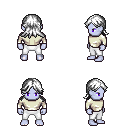
a pixel art fantasy rpg character, male body template, dark elf, purple skin, white long-sleeve shirt, white pants, white loose hair, four views (front, back, left, right), 2x2 character sprite sheet, small pixel art, hard edges, no anti-aliasing